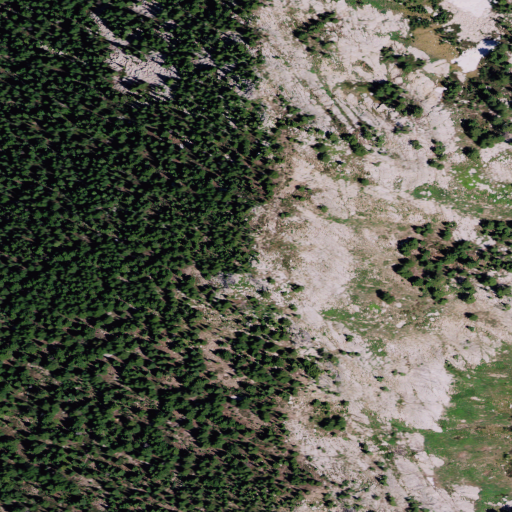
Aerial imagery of mountains in Idaho named Bitterroot Range containing evergreen forest, shrub, and grassland